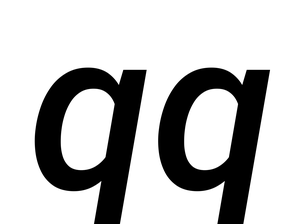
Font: Roboto-Italic_Medium_Italic